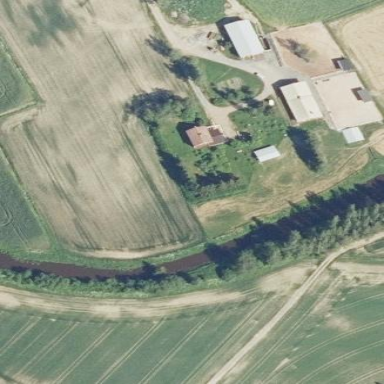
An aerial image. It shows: Farmyard area.